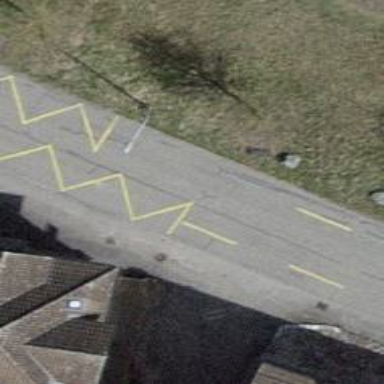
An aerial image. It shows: Bus stop with stop position for public transport.